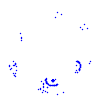
Particle: proton